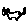
Label: cat